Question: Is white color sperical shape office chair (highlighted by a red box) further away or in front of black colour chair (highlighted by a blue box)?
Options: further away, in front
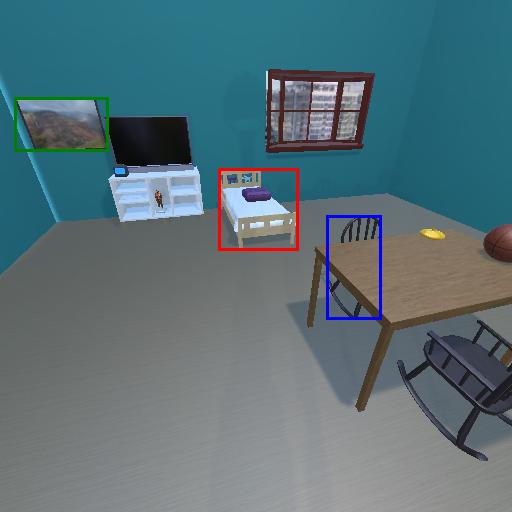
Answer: further away